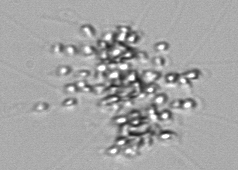
Label: Chaetoceros_didymus_TAG_external_flagellate